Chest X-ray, AP view. Patient: 66 years old, sex M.
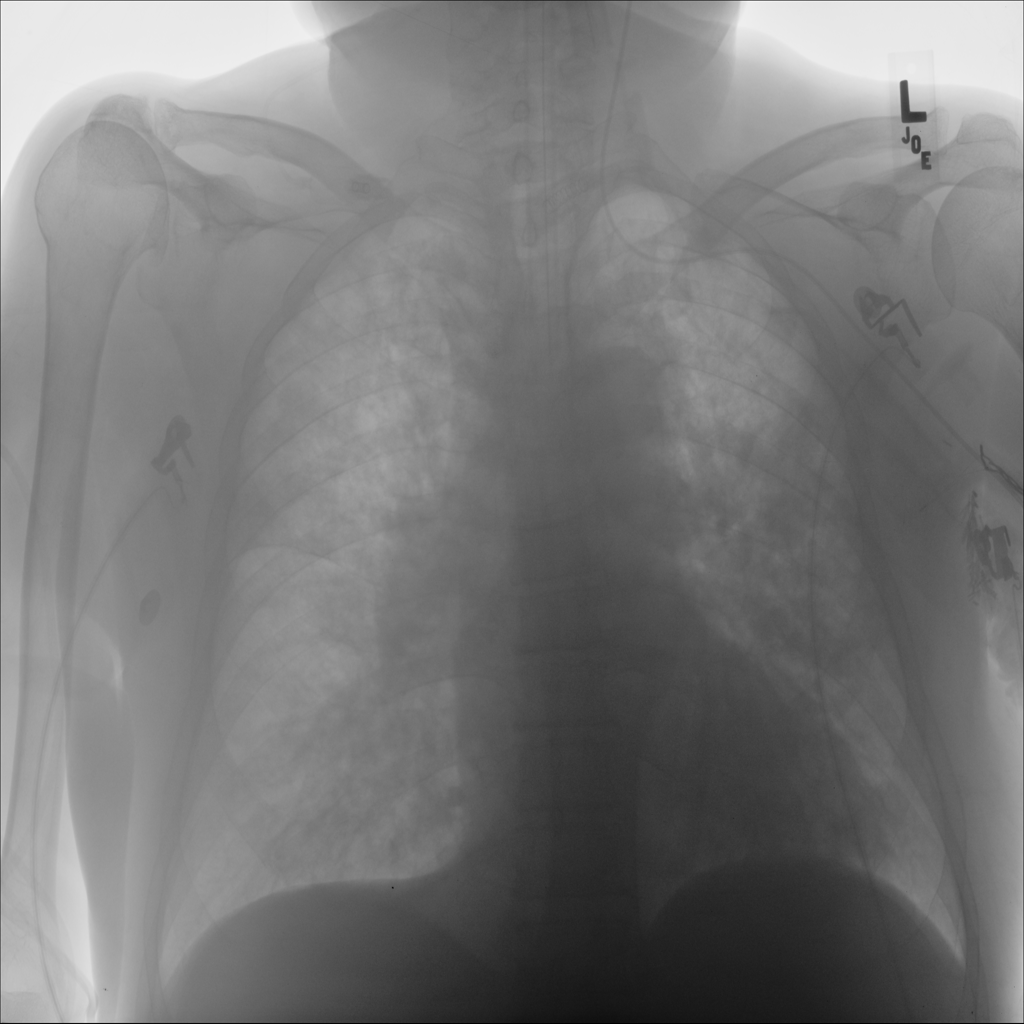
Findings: Infiltration